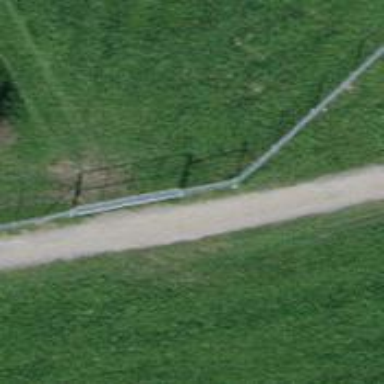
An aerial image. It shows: Gate.